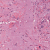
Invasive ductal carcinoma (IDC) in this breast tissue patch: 1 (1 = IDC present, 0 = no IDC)